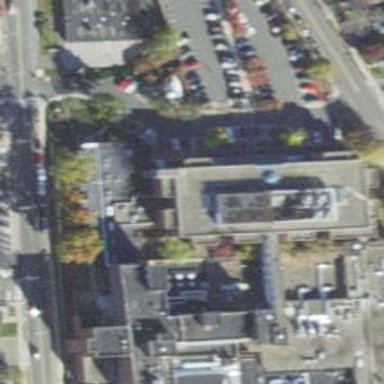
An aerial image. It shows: Clinic.